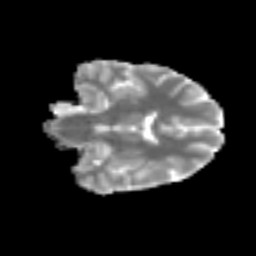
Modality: MD
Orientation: coronal
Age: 57
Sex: female
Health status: ill
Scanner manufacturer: siemens
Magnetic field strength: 3 T
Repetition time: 8.7 s
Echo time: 0.11 s